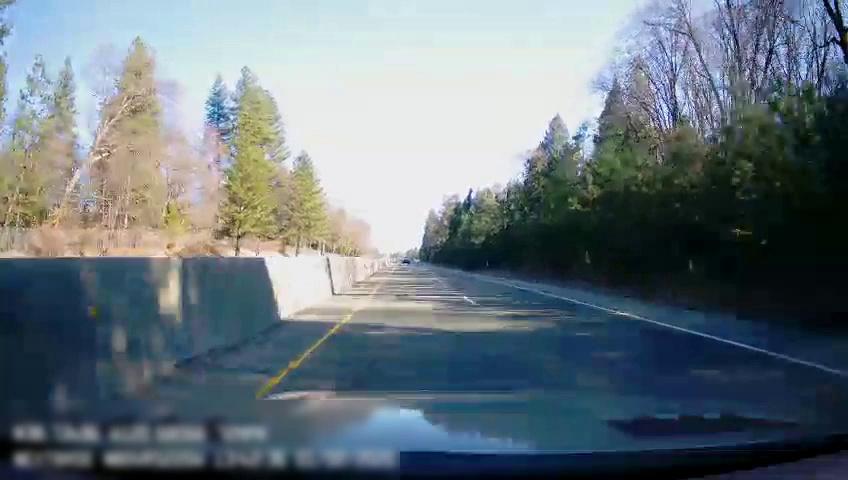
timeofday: Day
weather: Sunny
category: Drivable Space
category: Lanes | Alternate Lane
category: Lanes | Current Lane
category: Lanes | Alternate Lane